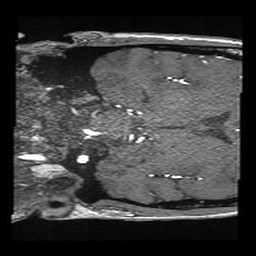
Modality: angio
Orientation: coronal
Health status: ill
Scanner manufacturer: siemens
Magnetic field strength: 3 T
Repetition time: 0.02 s
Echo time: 0.0033 s